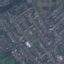
Label: Residential